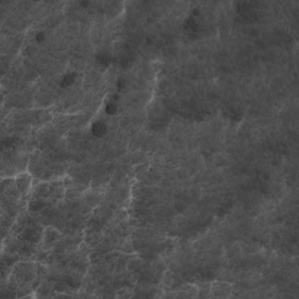
Label: non_frost